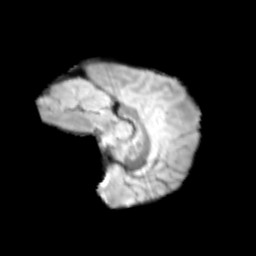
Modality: T2w
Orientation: sagittal
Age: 11
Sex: female
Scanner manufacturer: siemens
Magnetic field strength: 3 T
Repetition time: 3.8 s
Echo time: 0.07 s